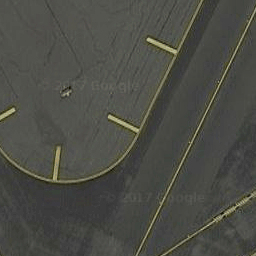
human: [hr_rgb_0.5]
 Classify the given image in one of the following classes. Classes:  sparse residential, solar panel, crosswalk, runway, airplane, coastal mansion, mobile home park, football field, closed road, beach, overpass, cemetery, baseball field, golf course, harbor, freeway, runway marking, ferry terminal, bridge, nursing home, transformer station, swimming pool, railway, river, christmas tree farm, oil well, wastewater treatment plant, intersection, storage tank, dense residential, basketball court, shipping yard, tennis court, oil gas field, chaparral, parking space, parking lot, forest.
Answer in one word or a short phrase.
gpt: runway marking